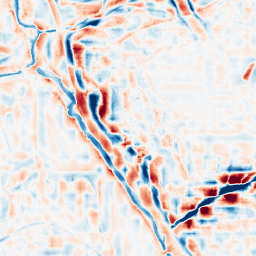
Category: wavelet
Decomposition family: wavelet_reverse_biorthogonal
Decomposition parameters: wavelet: rbio4.4
level: 4
Upsampling method: bspline
Upsampling parameters: scale: 4
Upsampling scale: 4